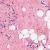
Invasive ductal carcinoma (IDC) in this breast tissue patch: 0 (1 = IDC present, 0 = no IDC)